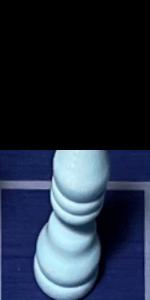
Label: Bishop_White